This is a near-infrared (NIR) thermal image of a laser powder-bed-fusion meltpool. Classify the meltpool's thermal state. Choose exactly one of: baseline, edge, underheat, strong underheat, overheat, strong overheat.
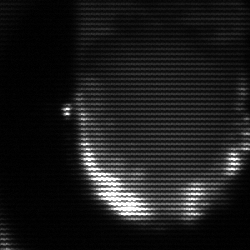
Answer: baseline